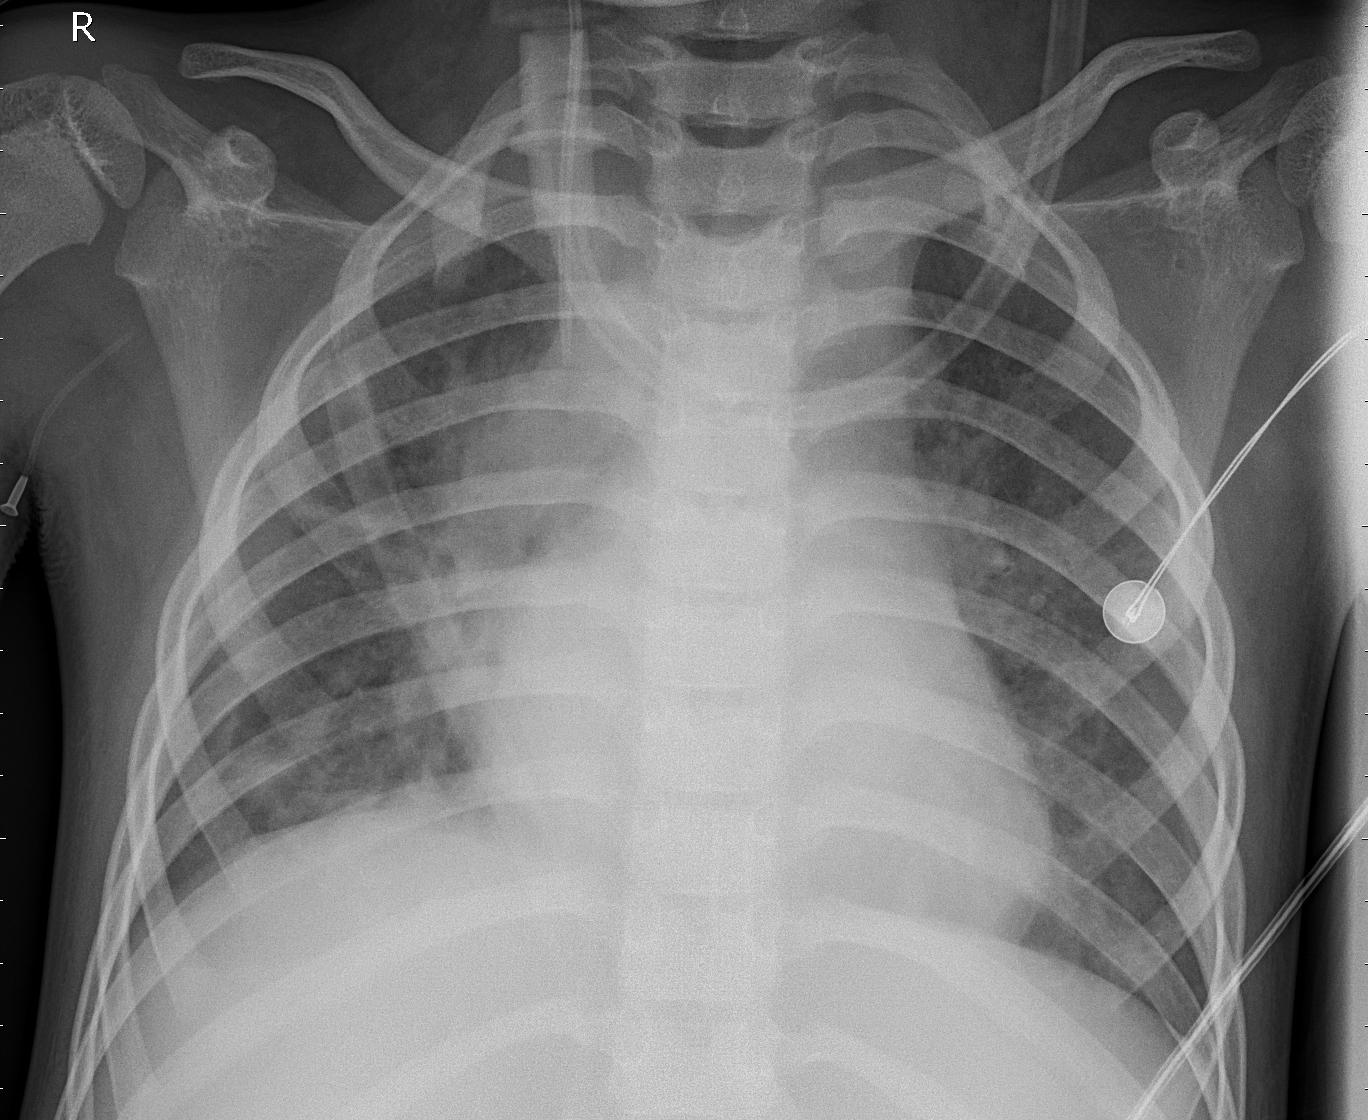
Diagnosis: PNEUMONIA